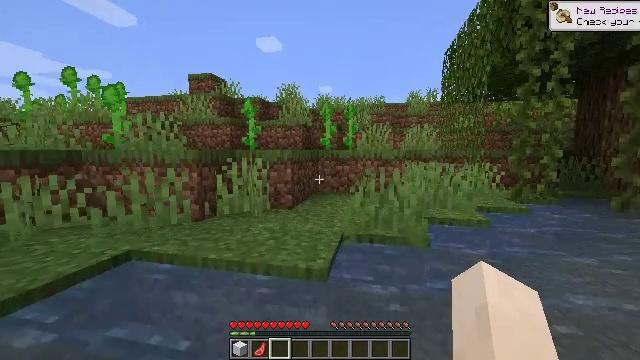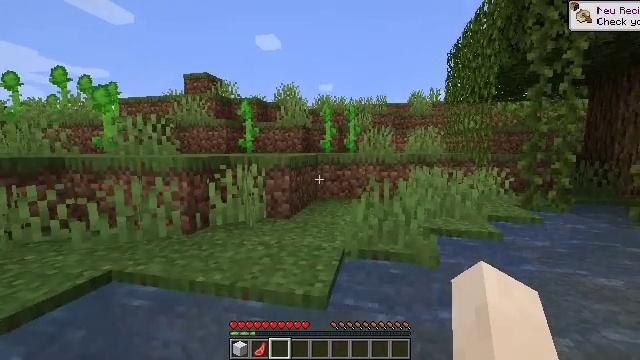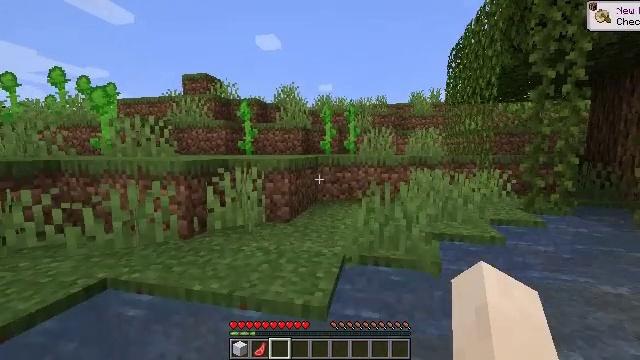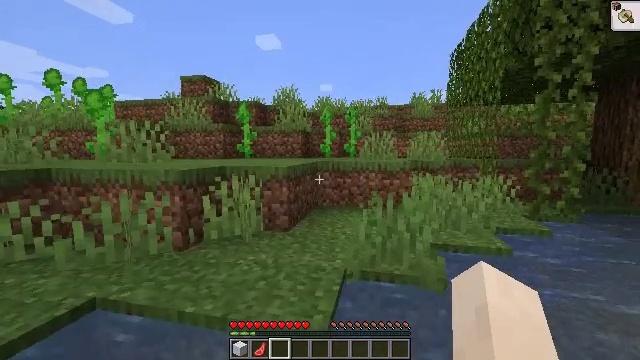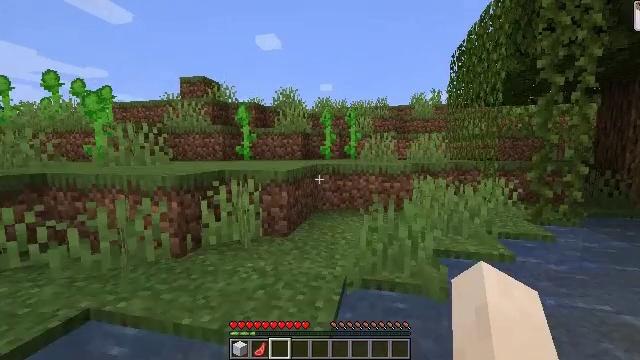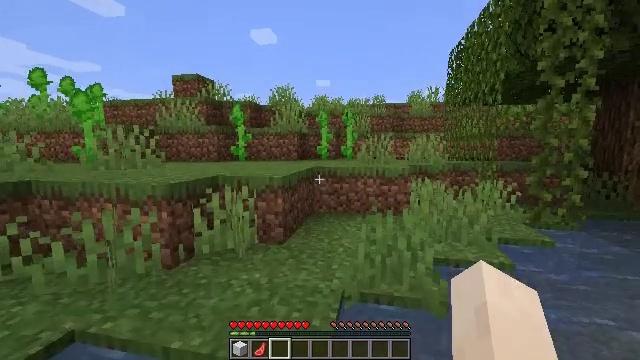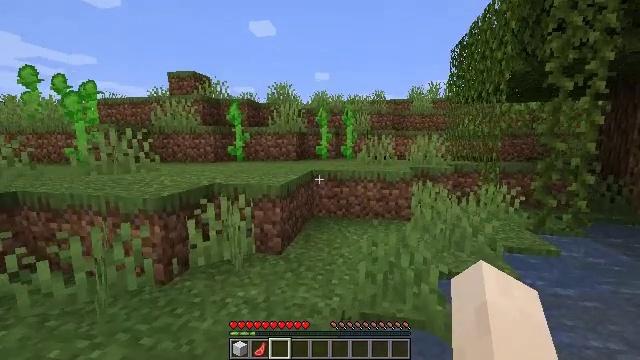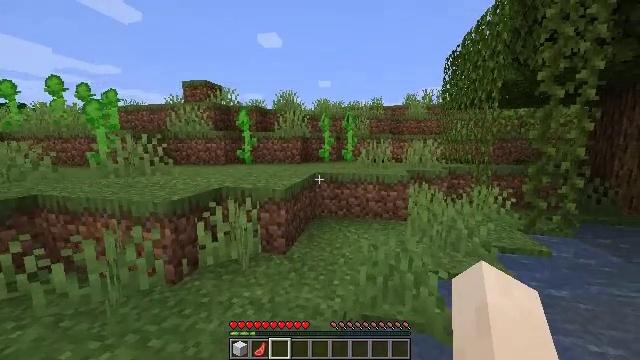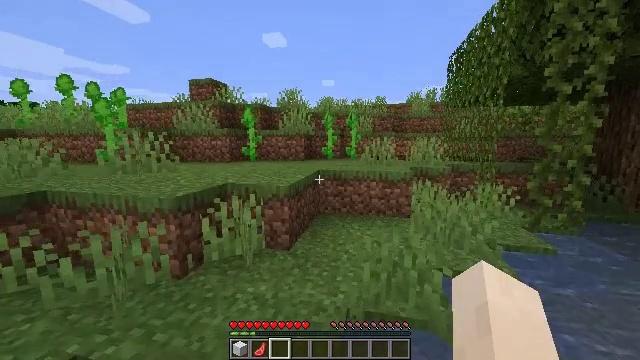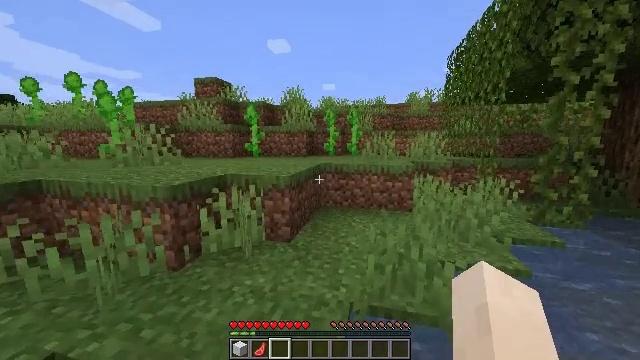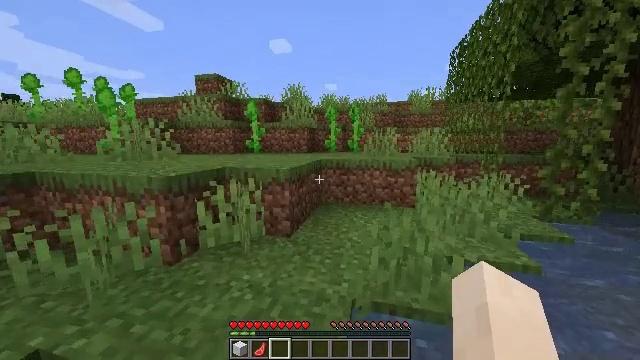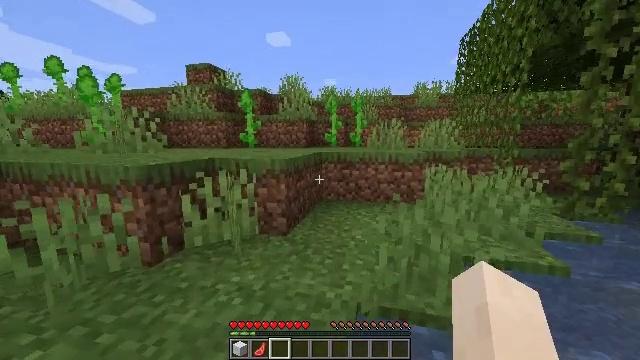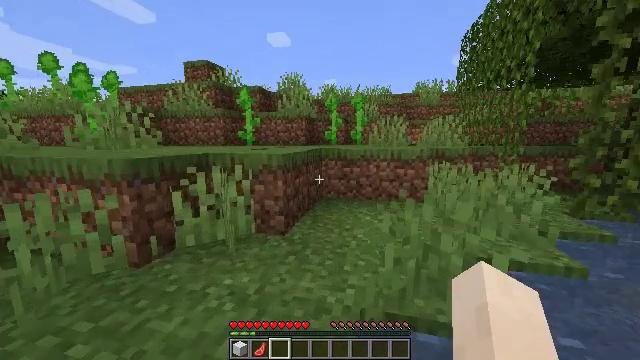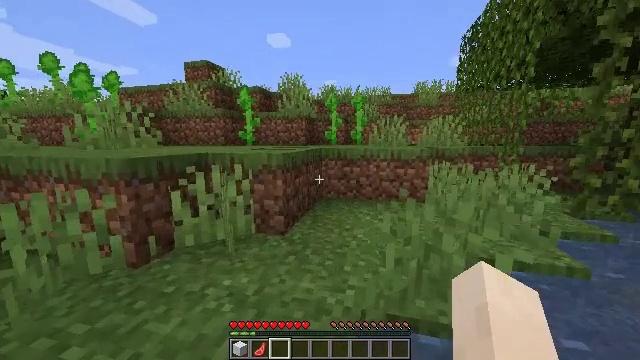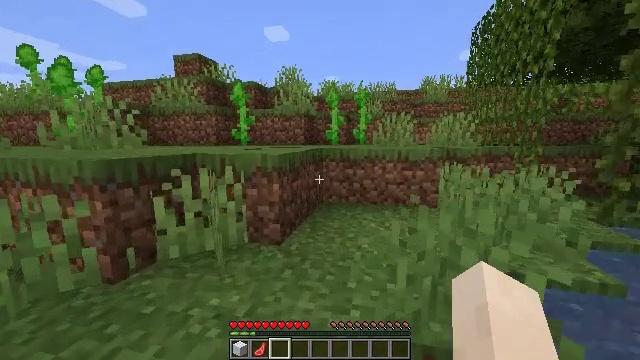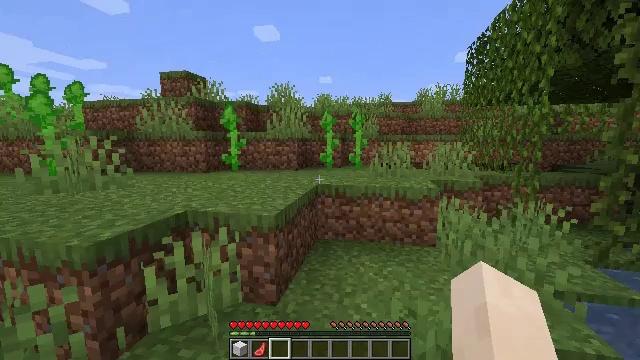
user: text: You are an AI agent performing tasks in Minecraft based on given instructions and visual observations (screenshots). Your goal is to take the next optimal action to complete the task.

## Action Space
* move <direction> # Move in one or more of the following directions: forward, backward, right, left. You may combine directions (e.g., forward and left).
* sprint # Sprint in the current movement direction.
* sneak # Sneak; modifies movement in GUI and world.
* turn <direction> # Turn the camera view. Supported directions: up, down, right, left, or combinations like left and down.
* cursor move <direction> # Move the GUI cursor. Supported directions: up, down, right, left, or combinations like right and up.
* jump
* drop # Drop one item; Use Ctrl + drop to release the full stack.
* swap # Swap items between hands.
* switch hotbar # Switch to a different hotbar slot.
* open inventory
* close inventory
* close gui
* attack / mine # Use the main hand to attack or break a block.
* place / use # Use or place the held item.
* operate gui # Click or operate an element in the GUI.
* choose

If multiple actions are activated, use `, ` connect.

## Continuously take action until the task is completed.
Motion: motion action
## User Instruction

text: Collect sunflower from the field.
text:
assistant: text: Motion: move forward, sprint, jump
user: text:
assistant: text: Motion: move forward, sprint, jump
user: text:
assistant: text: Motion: move forward, sprint, jump
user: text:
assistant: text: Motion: move forward, sprint, jump
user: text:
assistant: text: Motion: move forward, sprint, jump
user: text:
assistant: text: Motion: move forward, sprint, turn down, jump
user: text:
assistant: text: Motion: move forward, sprint, jump
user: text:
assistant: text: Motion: move forward, sprint, jump
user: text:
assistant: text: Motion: move forward, sprint, jump
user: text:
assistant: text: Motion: move forward, sprint, jump
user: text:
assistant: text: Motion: move forward, sprint, jump
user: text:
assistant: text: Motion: move forward, sprint, jump
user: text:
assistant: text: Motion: move forward, sprint, jump
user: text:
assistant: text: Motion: move forward, sprint, jump
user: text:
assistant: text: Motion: move forward, sprint, turn right and up, jump
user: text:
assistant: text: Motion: move forward, sprint, jump
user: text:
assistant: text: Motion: move forward, sprint, jump
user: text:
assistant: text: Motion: move forward, sprint, jump
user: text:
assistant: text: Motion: move forward, sprint, jump
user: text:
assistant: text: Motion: move forward, sprint, turn left, jump
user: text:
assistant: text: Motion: move forward, sprint, jump
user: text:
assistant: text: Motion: move forward, sprint, turn left
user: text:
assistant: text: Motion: move forward, sprint, turn left
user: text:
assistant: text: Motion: move forward, sprint, turn left
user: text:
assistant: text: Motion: move forward, sprint, turn left, jump
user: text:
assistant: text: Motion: move forward, sprint, jump
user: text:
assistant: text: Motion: move forward, sprint, jump
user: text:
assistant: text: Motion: move forward, sprint, turn right, jump
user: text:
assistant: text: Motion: move forward, sprint, turn right, jump
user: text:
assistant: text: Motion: move forward, sprint, turn right, jump